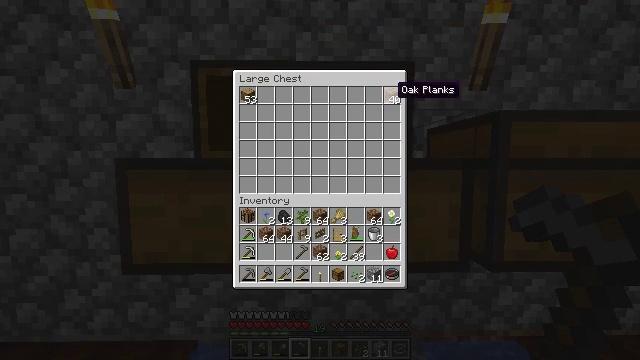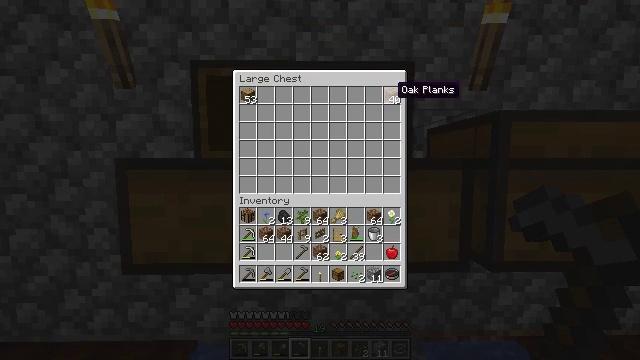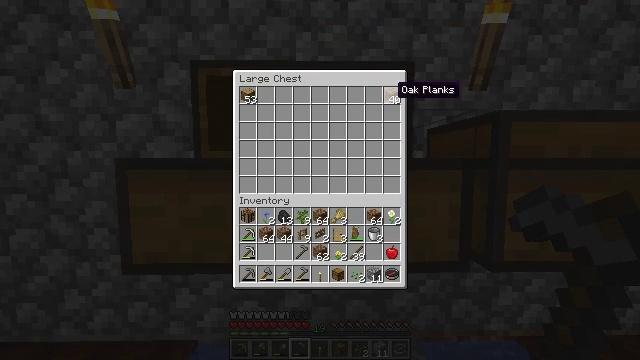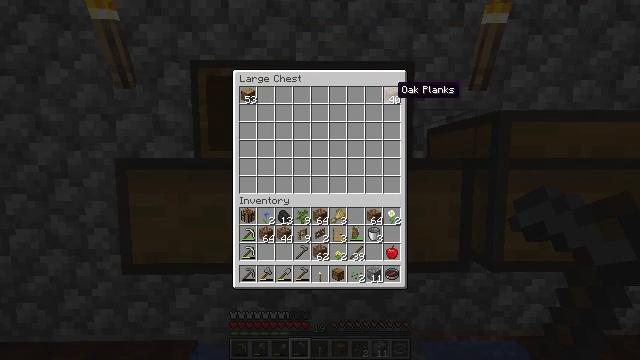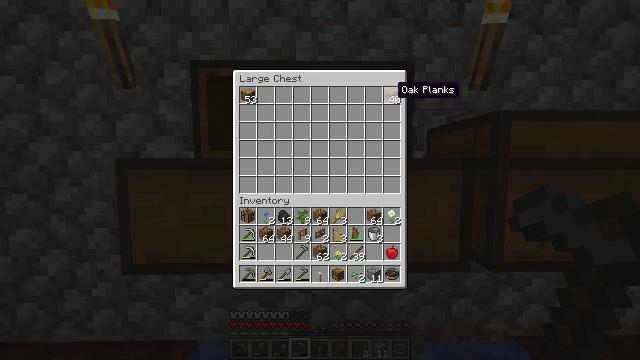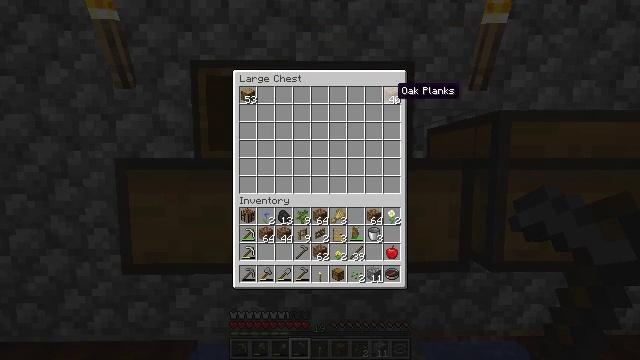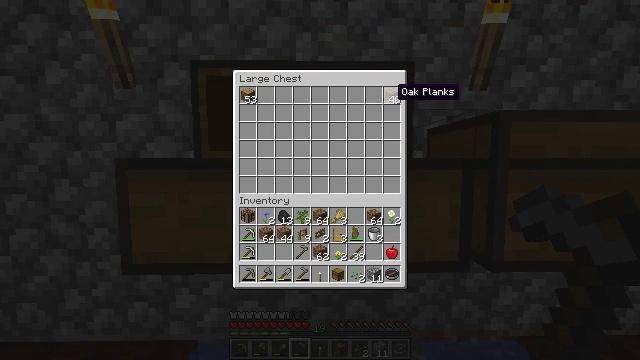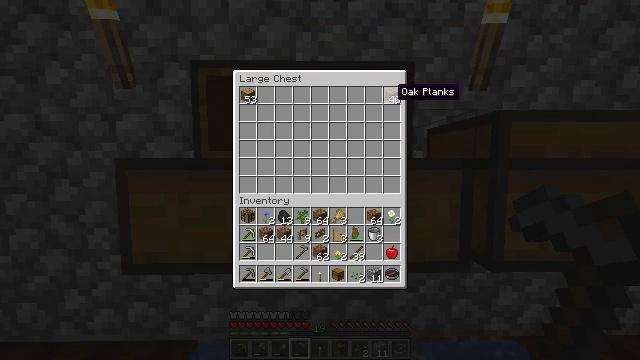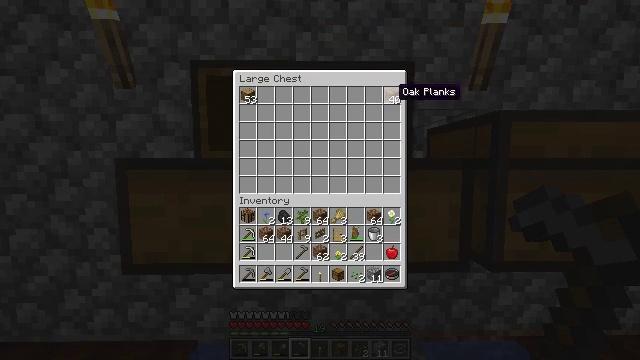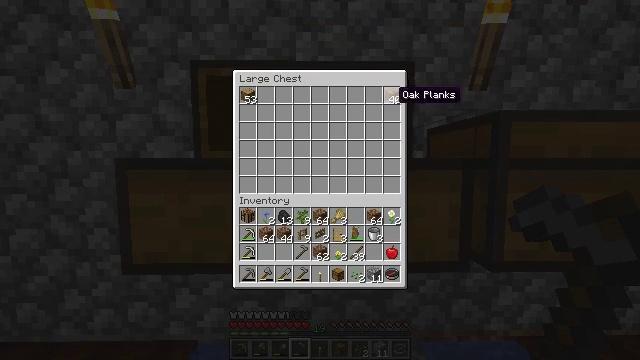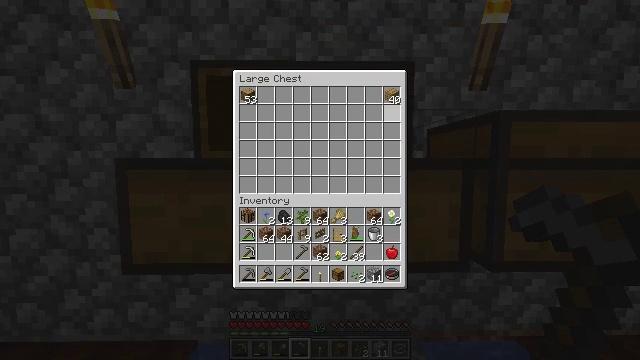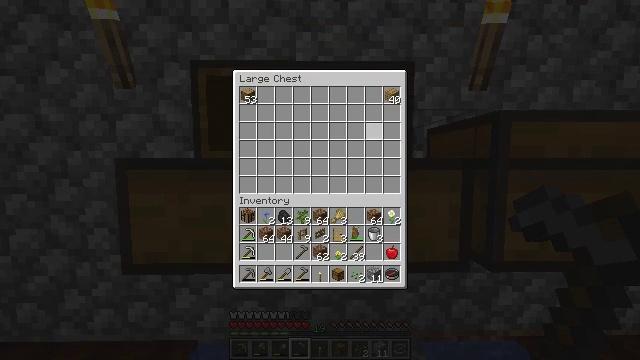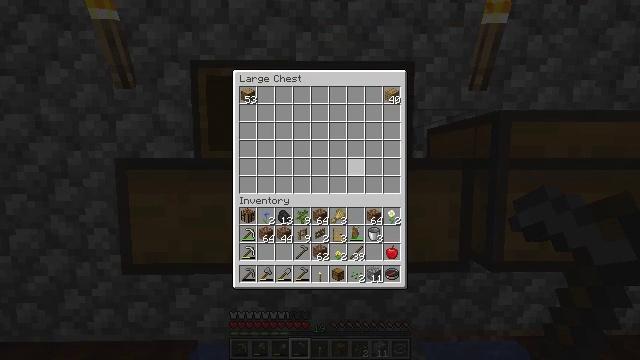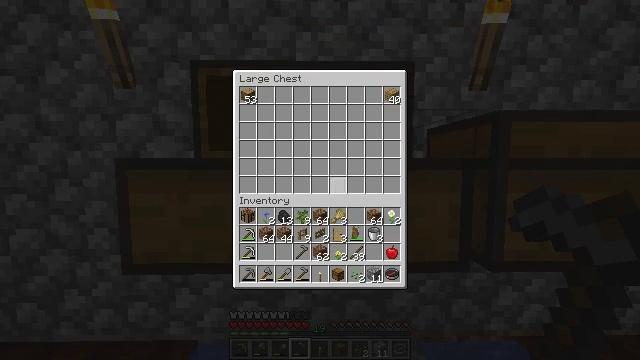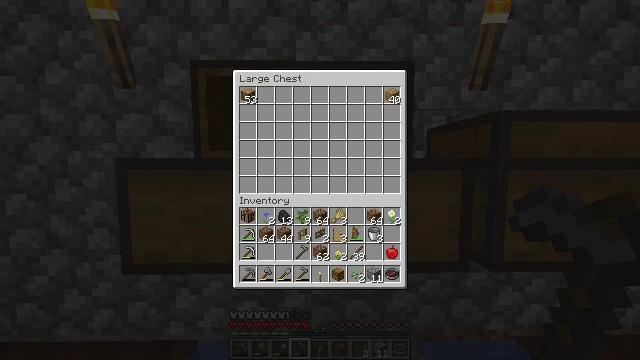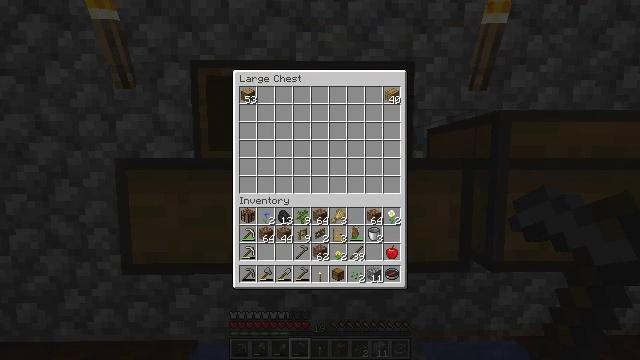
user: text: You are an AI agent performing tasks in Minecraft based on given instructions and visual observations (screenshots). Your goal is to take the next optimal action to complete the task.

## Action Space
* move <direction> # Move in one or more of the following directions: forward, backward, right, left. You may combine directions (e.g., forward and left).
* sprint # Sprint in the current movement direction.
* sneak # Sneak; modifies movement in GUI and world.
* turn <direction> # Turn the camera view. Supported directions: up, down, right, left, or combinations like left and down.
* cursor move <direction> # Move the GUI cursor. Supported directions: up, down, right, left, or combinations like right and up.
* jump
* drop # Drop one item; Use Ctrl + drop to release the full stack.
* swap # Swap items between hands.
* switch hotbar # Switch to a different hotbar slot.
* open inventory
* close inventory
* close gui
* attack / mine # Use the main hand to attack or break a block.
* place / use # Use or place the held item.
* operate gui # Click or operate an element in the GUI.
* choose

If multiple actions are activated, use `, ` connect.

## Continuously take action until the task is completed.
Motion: motion action
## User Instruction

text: Pick up the oxeye daisy.
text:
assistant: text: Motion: no_op
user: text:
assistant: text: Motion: no_op
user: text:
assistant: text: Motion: no_op
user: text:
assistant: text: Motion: no_op
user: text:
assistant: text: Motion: no_op
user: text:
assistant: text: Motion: no_op
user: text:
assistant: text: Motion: no_op
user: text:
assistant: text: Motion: no_op
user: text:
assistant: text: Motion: no_op
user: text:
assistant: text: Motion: cursor move down
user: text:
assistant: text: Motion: cursor move left and down
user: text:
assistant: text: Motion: cursor move left and down
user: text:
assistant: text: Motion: cursor move left and down
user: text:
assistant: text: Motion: cursor move left and down
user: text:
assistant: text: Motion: cursor move down
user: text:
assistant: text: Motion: no_op
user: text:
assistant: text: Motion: no_op
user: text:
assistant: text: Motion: cursor move left
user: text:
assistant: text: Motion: cursor move left and down
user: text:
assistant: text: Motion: no_op
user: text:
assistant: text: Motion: cursor move right and down
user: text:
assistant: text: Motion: cursor move right and down
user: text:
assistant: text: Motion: cursor move right and down
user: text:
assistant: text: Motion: cursor move right
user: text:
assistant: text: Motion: cursor move right
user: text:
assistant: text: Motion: no_op
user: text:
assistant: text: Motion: no_op
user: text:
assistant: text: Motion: cursor move left
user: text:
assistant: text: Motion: no_op
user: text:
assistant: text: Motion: no_op